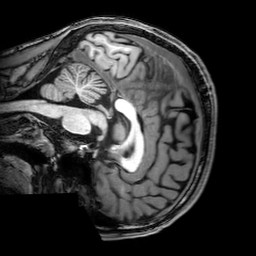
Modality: T1w
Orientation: sagittal
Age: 24
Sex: male
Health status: healthy
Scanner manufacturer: philips
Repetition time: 0.008221 s
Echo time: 0.00376 s